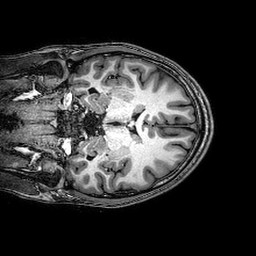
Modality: T1w
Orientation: coronal
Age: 21
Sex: male
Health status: healthy
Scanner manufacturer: philips
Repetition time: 0.008181 s
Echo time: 0.00376 s